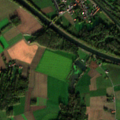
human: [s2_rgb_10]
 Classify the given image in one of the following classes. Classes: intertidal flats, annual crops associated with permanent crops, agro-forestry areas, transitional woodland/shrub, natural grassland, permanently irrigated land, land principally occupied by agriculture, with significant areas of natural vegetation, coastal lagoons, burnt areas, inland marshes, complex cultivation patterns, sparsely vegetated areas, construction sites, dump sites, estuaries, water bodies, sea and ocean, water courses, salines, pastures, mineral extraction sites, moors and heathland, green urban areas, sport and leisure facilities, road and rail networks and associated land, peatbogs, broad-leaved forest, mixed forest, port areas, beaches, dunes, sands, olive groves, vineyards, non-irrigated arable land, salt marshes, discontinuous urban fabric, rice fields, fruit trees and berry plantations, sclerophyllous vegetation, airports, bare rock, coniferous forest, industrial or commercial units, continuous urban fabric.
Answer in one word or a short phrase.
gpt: discontinuous urban fabric, non-irrigated arable land, pastures, complex cultivation patterns, land principally occupied by agriculture, with significant areas of natural vegetation, broad-leaved forest